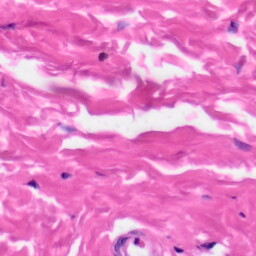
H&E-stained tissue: Skin